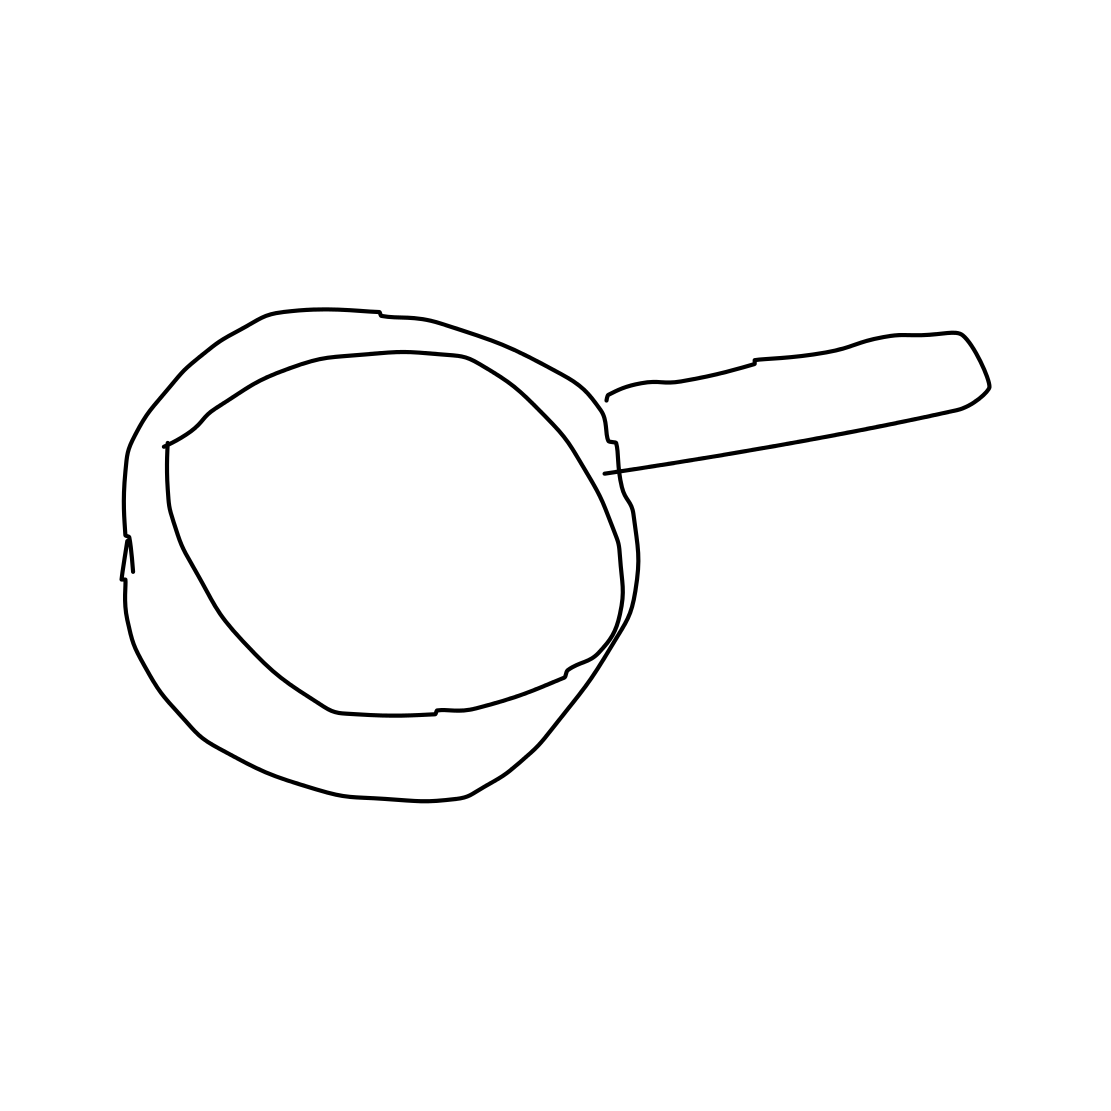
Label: frying-pan